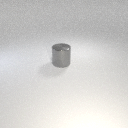
large gray metal cylinder